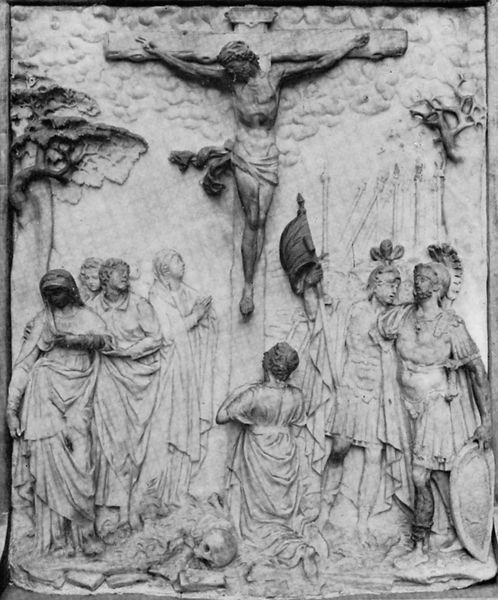
Titel: Der Kreuzgang
Künstler: Willem van den Broecke
Institution: Augsburg, Maximilanmuseum
Schlagwörter: baum, himmel, kopf, mann, wolken, bäume, frauen, frau, männer, johannes, schädel, stehen, tod, tot, trauer, gewand, gewänder, relief, fahne, soldaten, nagel, nägel, kreuz, uniform, uniformen, knien, soldat, römer, totenkopf, christus, jesus, kreuzigung, leichnam, hügeö, anbeten, jünger, maria, magdalena, maria magdalena, trauern, golgotha, verzweifelung, inri